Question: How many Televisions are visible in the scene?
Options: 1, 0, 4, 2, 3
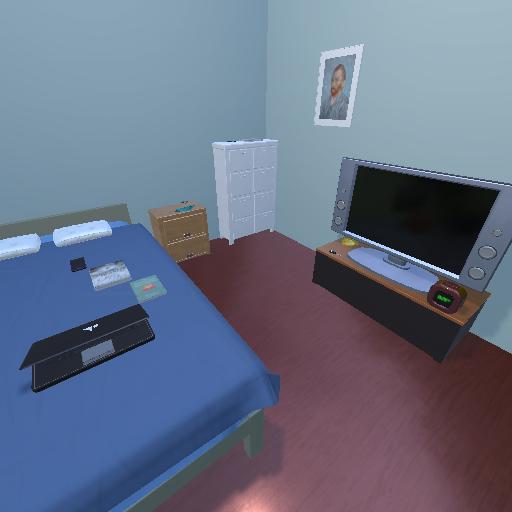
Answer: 1